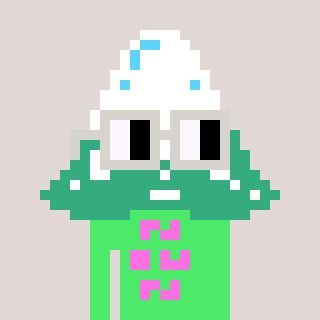
a pixel art character with square light gray glasses, a snowy mountain-shaped head and a teal-colored body on a warm background